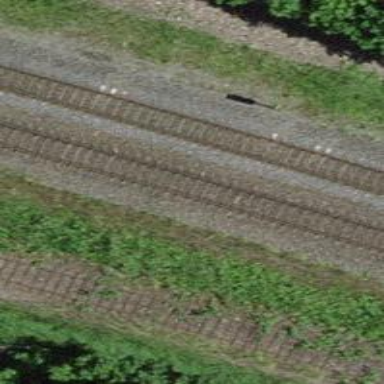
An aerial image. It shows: Railway line running on embankment.